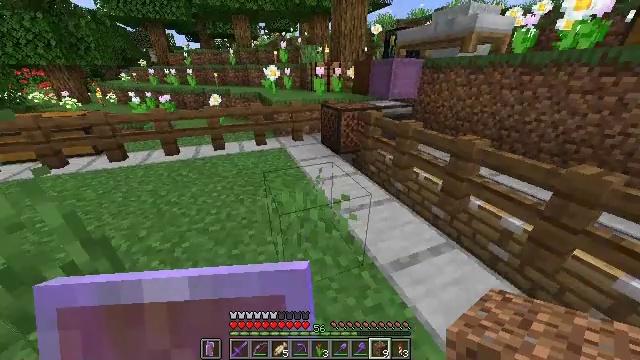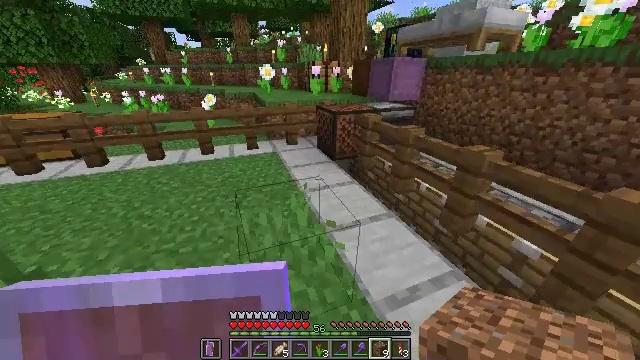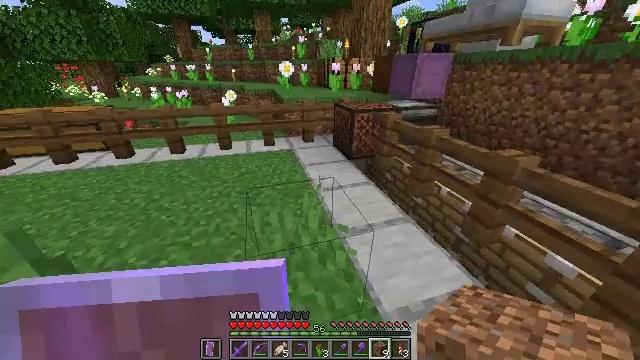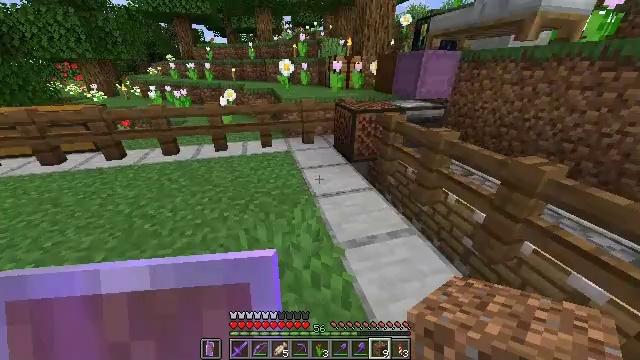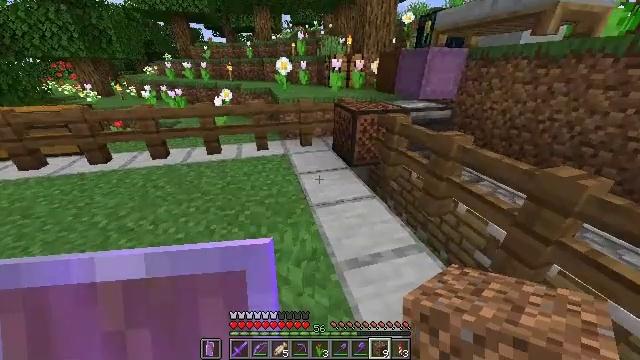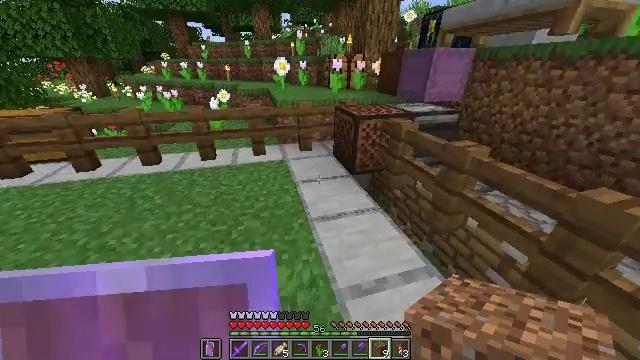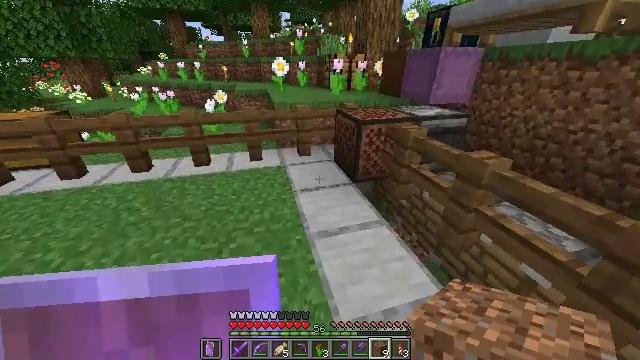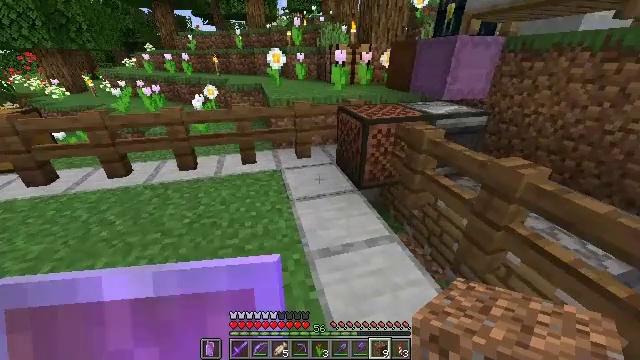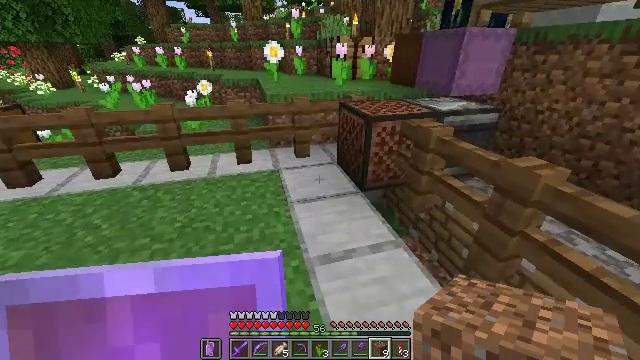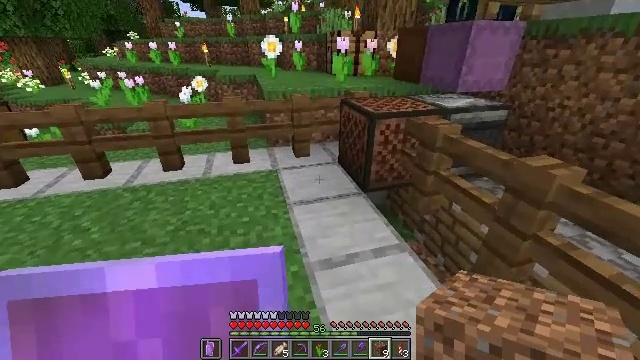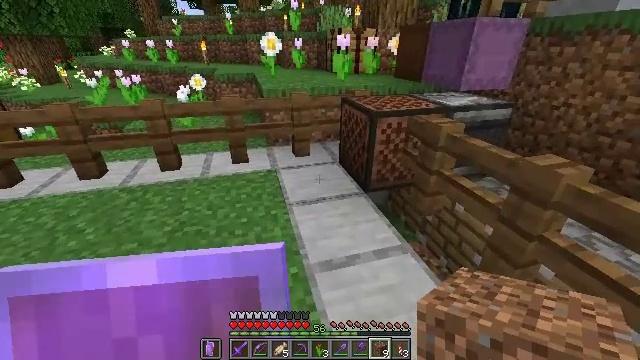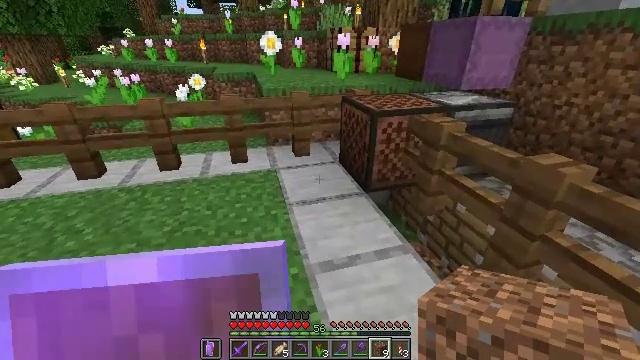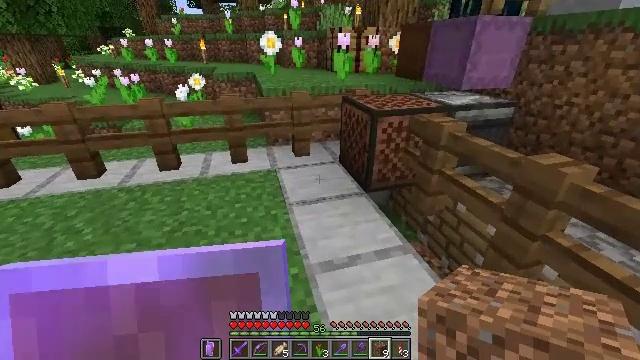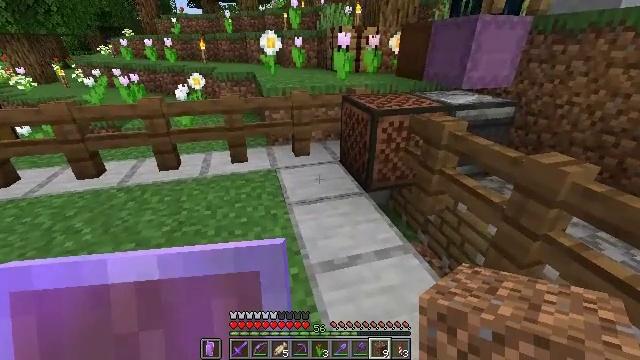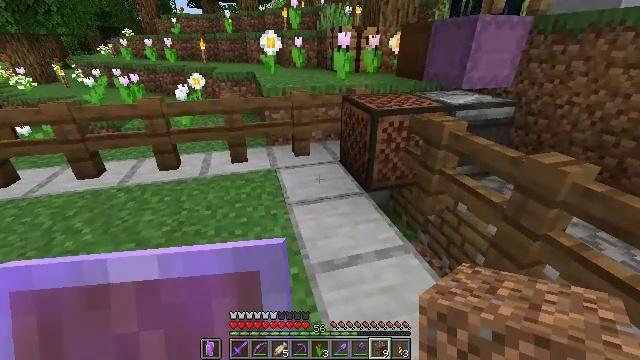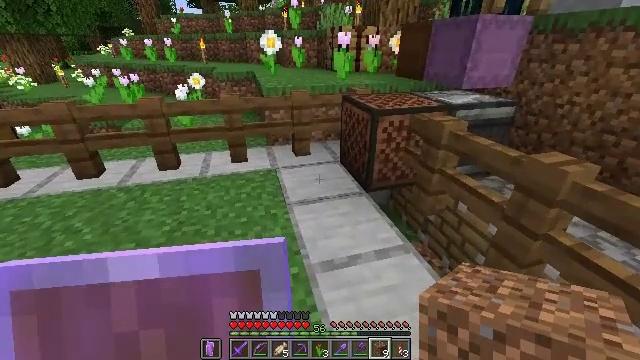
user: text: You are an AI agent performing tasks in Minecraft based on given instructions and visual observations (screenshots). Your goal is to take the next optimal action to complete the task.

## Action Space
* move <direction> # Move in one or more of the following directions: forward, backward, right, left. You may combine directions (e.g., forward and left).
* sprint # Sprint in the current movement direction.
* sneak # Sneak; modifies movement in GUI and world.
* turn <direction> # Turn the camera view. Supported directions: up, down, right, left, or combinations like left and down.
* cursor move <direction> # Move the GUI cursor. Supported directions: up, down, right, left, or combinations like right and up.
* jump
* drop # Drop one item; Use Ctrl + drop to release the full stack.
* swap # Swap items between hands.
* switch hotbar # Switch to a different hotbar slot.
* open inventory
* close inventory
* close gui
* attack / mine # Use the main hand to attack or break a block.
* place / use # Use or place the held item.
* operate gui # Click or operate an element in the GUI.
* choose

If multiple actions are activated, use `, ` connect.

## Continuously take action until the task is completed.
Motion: motion action
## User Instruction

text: Get smooth stone for building.
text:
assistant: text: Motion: move forward, sprint
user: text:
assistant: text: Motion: move forward, sprint, turn left
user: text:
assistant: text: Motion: move forward
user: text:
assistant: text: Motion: move forward
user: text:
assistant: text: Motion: move forward
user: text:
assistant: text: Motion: no_op
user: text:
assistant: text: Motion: no_op
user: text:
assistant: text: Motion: no_op
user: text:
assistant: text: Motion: no_op
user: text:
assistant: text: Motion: no_op
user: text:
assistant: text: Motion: no_op
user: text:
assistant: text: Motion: no_op
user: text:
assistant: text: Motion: no_op
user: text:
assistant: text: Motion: no_op
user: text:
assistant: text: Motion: no_op
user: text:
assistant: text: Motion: no_op
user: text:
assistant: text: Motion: move forward
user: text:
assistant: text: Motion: move forward
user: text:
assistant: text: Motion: move forward
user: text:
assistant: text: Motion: move forward
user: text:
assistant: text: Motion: move forward
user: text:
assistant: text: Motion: move forward
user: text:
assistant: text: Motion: move forward and move left
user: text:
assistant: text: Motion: move forward and move left
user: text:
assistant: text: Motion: move forward and move left
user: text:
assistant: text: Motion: move forward and move left, turn left
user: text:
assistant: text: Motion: move forward and move left, turn left and up
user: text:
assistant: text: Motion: move forward, turn left and up
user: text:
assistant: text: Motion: move forward
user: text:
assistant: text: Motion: move forward